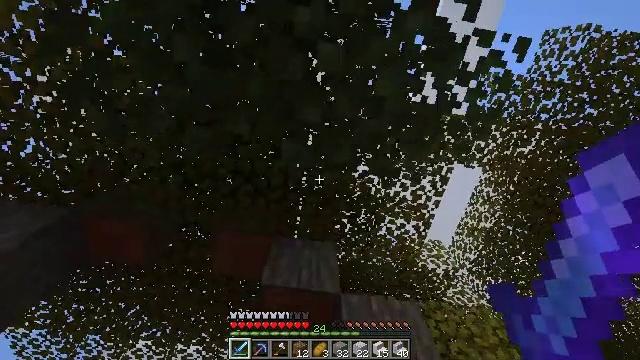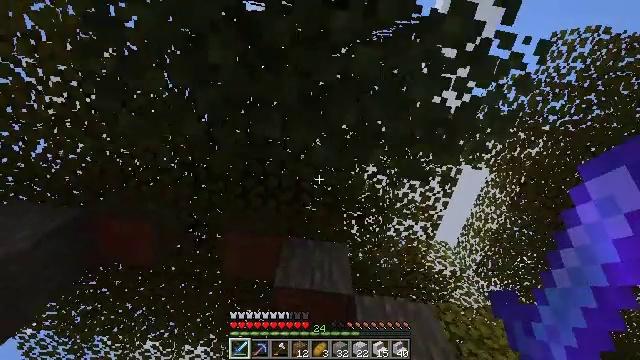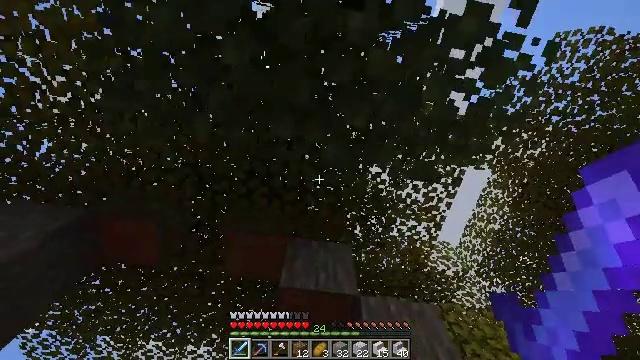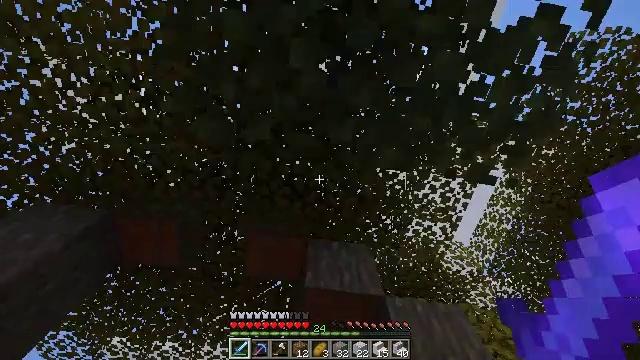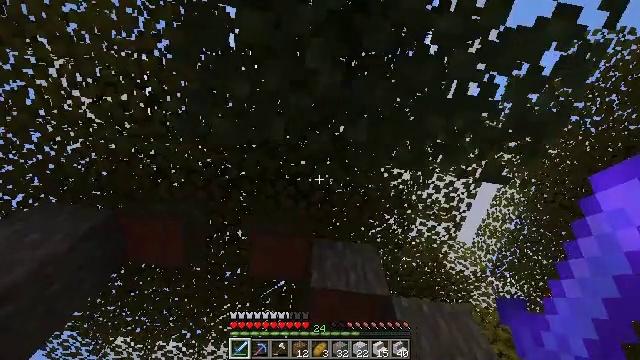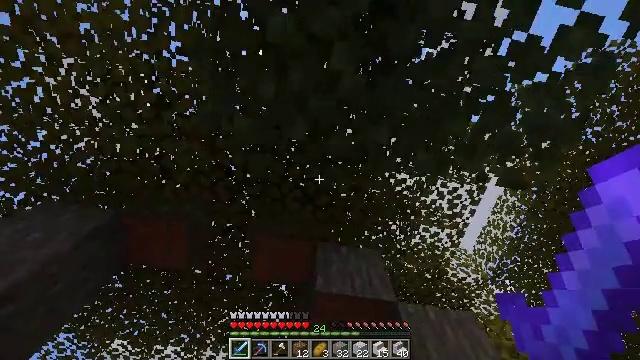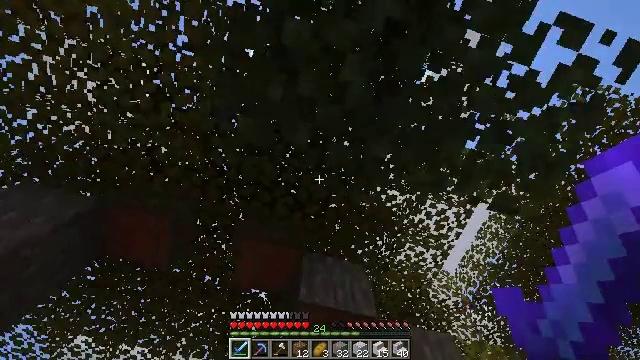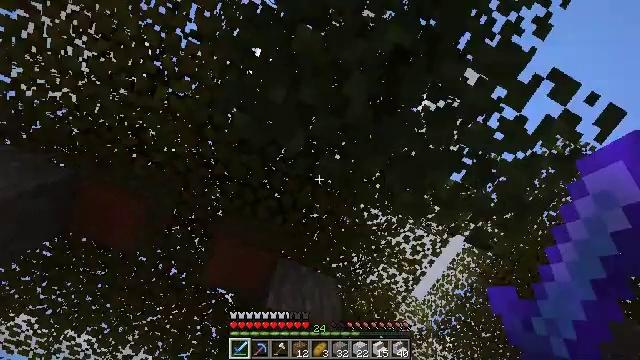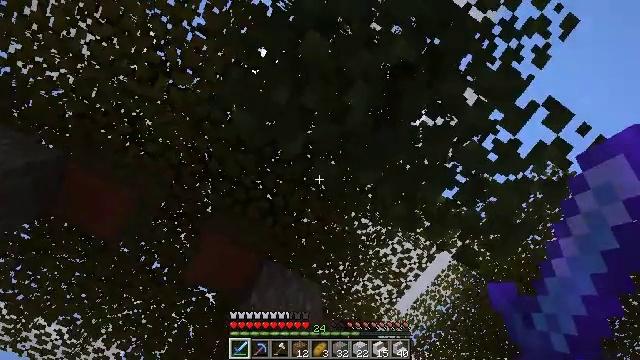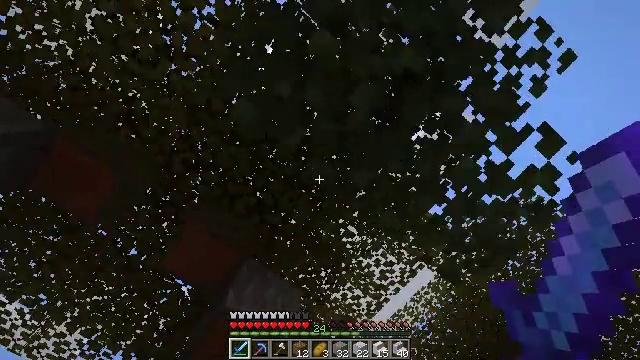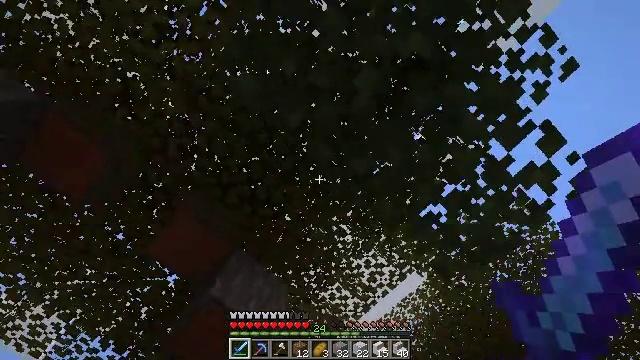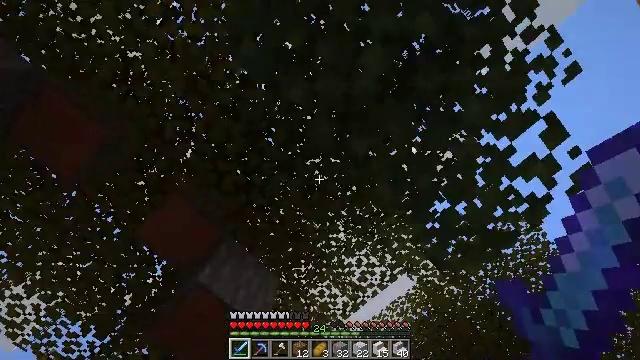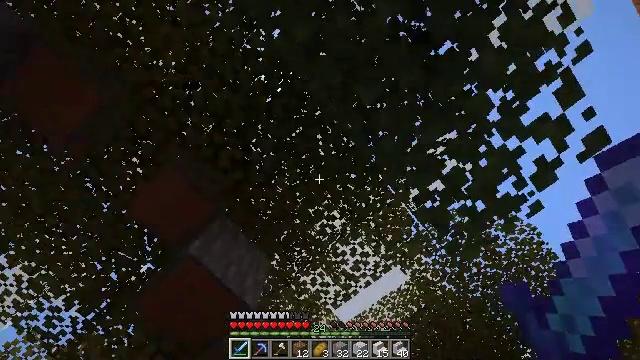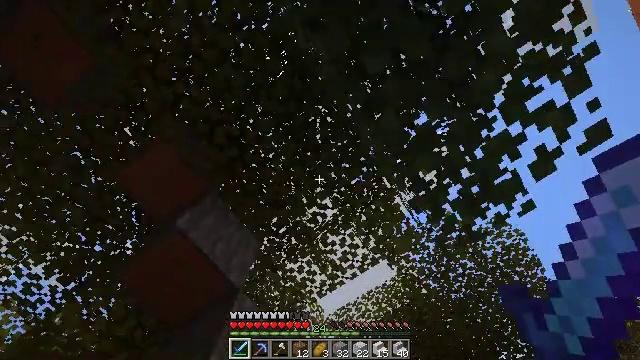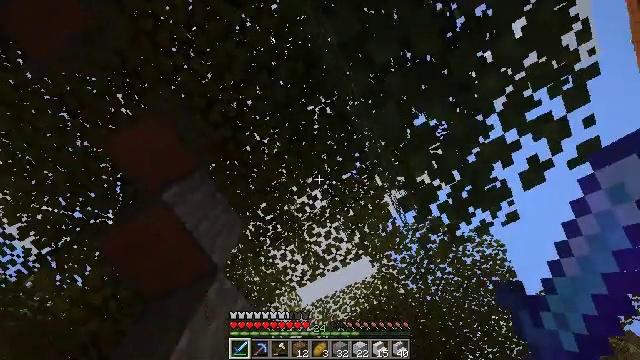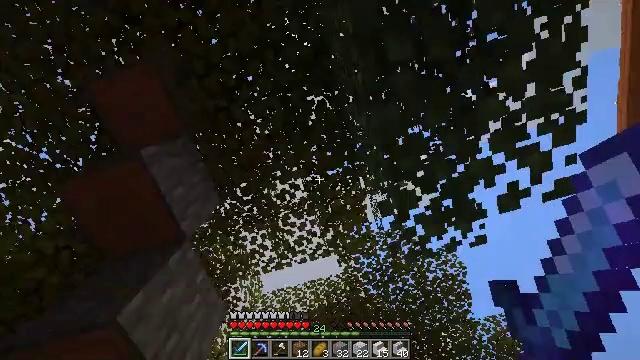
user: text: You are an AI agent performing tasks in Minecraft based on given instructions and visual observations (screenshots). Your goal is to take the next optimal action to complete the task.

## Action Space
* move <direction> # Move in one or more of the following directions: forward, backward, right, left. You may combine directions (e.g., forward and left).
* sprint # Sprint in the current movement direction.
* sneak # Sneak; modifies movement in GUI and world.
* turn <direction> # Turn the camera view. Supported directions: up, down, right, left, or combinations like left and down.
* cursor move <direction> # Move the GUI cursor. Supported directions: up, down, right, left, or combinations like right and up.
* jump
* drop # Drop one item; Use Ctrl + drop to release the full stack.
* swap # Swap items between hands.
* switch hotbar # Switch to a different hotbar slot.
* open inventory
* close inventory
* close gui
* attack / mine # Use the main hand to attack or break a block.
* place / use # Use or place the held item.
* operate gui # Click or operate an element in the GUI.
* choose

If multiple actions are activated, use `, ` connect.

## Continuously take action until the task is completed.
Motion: motion action
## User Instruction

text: Break the birch leaves block.
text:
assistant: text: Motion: move left
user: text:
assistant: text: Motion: move left
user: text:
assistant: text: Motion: move left
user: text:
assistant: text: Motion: no_op
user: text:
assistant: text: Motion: turn right and up
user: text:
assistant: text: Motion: turn right and up
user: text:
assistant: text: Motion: turn right and up
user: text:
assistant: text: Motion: turn right and up
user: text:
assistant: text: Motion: move forward, turn right and up
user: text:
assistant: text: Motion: move forward, turn right
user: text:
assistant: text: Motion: move forward, turn right
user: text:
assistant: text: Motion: move forward, turn right
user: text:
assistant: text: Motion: turn right and down
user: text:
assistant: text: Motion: turn right and down
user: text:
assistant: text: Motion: turn right and down
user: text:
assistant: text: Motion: turn right
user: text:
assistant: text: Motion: turn right
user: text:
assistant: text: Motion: turn right
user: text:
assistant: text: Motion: turn right and up
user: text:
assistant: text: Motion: turn right and up
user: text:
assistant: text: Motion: turn right
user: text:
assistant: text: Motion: no_op
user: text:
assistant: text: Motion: no_op
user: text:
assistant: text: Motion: no_op
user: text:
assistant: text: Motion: move back
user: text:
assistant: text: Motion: move back, turn right and down
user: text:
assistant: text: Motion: move back, turn right and down
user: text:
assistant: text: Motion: move back and move right, turn right and down
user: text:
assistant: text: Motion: move back and move right, turn right and down
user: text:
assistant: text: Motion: move back and move right, turn down